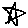
Label: star